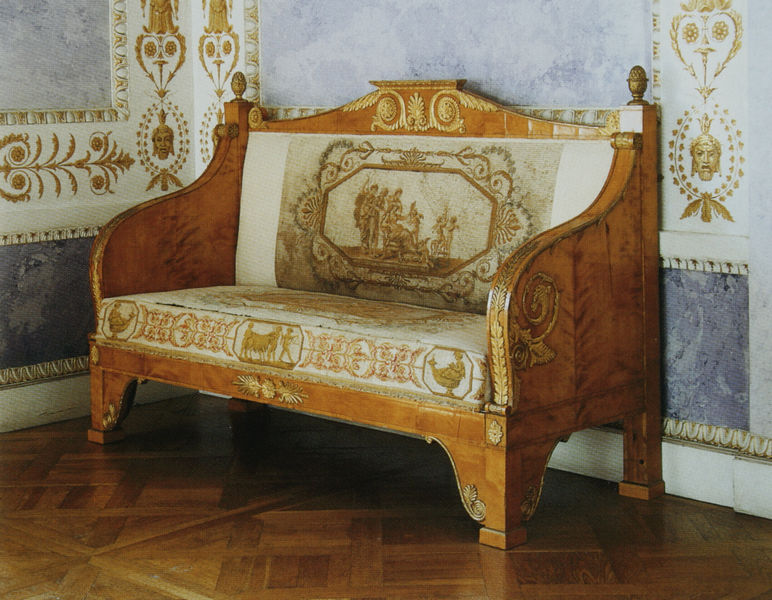
Titel: Sofa
Künstler: Iwan Iossifowitsch Bauman
Standort: St. Petersburg
Institution: Schloss Pawlowsk
Schlagwörter: blau, kopf, weiß, bäume, gelb, menschen, ocker, blumen, braun, elegant, geschwungen, grau, hell, holz, köpfe, marmor, raum, schmuck, stuhl, szene, tisch, zimmer, schloss, tiere, beige, muster, ornament, alt, wand, barock, gesicht, sockel, bild, möbel, rückenlehne, birke, sonne, boden, bestickt, gold, interieur, sessel, stickerei, stoff, klassizismus, rokkoko, bauern, engel, ranken, füße, wangen, bilder, sofa, ecke, zimmerecke, lehne, sitz, fußboden, parkett, farbe, violett, kuh, massiv, bank, figuren, lehnen, kaiser, kissen, bezug, polster, tapete, diele, holzboden, dekor, ornamente, verzierung, wandmalerei, couch, canapee, foto, fotografie, photographie, wände, messing, antike, maske, motiv, orient, palast, kranz, mythologie, jagd, intarsien, schnitzerei, photo, verziert, sims, landschaftsbild, voluten, farbfoto, rosette, profan, holzbank, königlich, volute, museum, beschlag, empire, sitzfläche, teuer, sitzbank, sitzkissen, ziege, design, furnier, möbelstück, wandbehang, verzierungen, beschläge, kirsche, funier, stoffbezug, vergoldung, sitzmöbel, sitzgelegenheit, walnuss, kostbar, dionysos, holzgestell, wandtapete, palmetten, prunkvoll, palmette, inneneinrichtung, bespannung, rahme, südamerika, drolerien, messingbeschläge, pinienzapfen, beschlaf, bezuh, böumeä, gobelinbezug, grottesken, oramente, tappete, weoß, polsterbank, okzident, gorld, caouch, atzteke, grischich, 4 füße, eichnlaub, arkanthusranken, goldmalerei